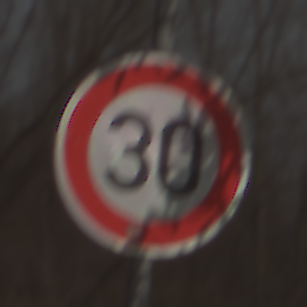
Verkehrszeichen: Geschwindigkeit30
Umgebung: Outdoor, Nature
Tageszeit: MorningAfternoon
Wetter: PartlyCloudy
Licht: Natural
Jahreszeit: Winter
Kontrast: MediumContrast